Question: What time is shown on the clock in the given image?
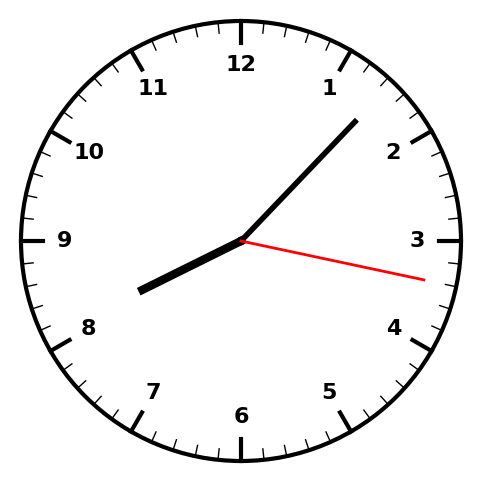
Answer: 08:07:17